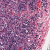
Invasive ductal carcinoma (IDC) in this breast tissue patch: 1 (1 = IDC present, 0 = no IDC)